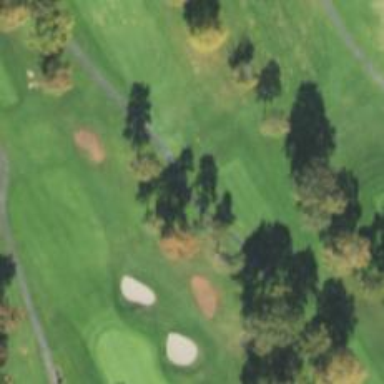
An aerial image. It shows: Path used for both walking and golf.